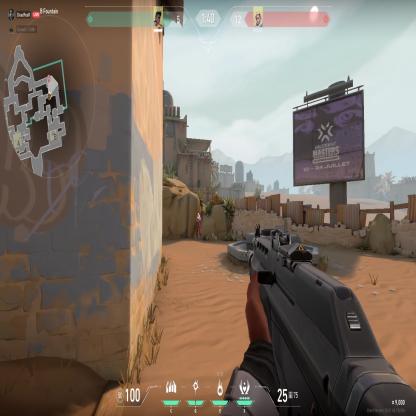
Label: enemy